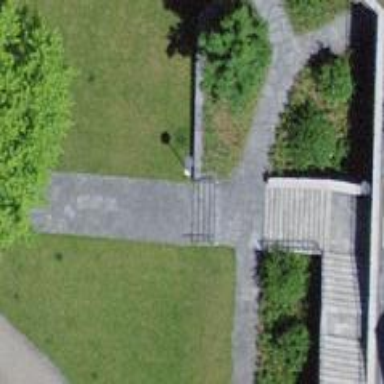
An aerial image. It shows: Set of steps made of paving stones.